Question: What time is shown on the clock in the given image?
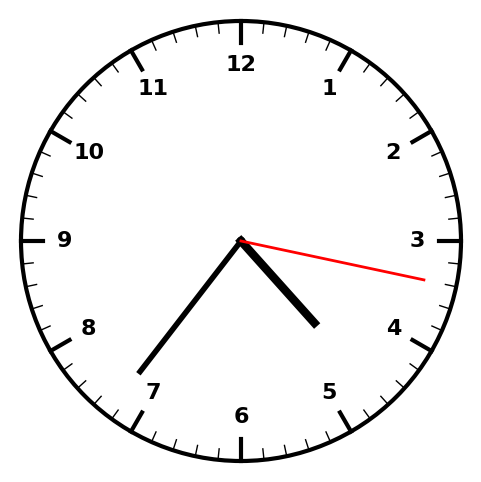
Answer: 04:36:17